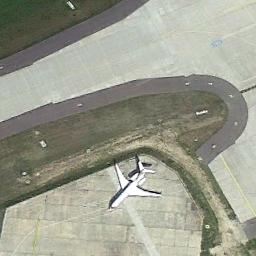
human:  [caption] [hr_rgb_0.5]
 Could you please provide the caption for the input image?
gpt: There is an airplane parked on the open place by the runway .

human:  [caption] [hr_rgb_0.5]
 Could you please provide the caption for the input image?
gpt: An airplane was in the open space beside the grassland .

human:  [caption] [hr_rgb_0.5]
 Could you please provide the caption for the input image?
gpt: A white plane parked in the open space by the lawn .

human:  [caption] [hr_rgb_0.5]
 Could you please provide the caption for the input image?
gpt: A plane parked diagonally the open area and it surrounded by the lawn .

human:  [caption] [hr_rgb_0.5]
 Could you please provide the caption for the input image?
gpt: A plane is parked at the airport next to the grass .